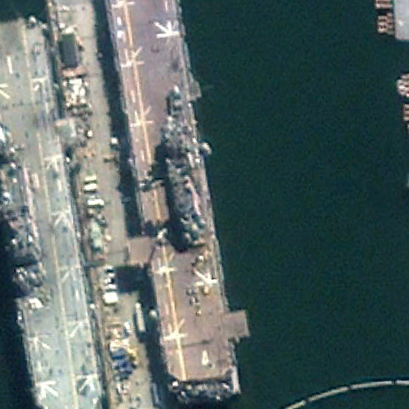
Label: assault